Question:
I need to show a static calendar in pdf having current month dates.
The dates will have different icons as per the condition from database table column values. The requirement is to send a report to end user every month in form of PDF having current month dates.
Please help me to choose which language/technology can assist in creating such a PDF. Will .net , jquery can help to build such web form or web-page which can then be converted to PDF. Is there any similar demo project available online. I have searched a lot but maybe my keywords are not assisting in getting the right direction.
I have attached the image of calendar which needs to be shown in PDF.
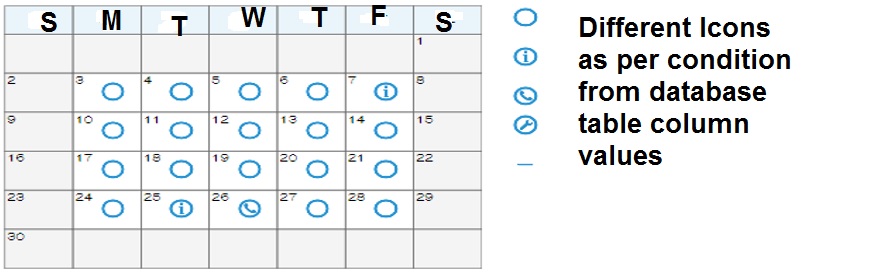
Answer: I have achieved the goal by using iTextsharp and was able to create Calendar having different cell events as per my business logic to have different images.
The link helped me to create a calendar which then I manipulated to have my custom cell events <URL>
<URL>
Hope this helps anyone who want to achieve similar requirement.